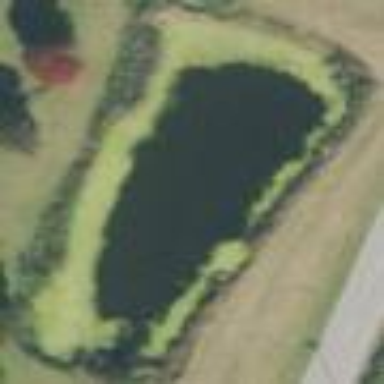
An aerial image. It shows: Peaceful pond surrounded by nature.